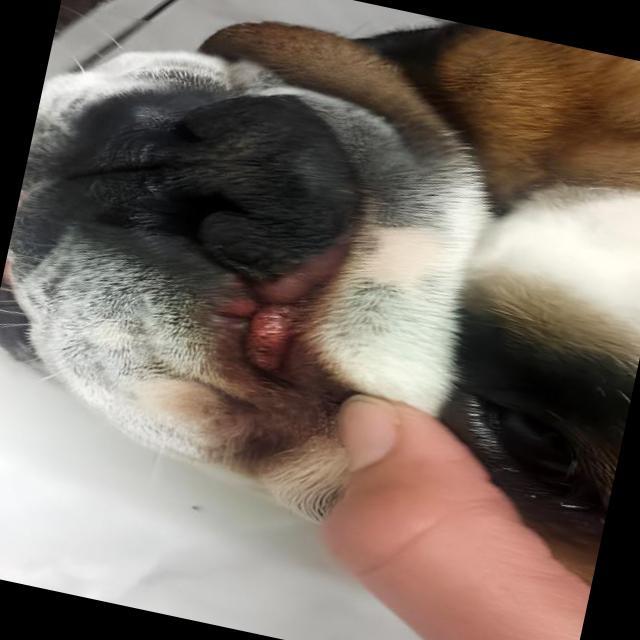
Canine dermatitis — inflammation of the skin presenting with erythema, pruritus, papules, and excoriation. May be allergic, contact, or atopic in origin.